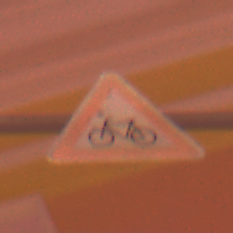
Verkehrszeichen: RadverkehrRechts
Umgebung: Outdoor, Urban
Tageszeit: Night
Wetter: Overcast
Licht: Artificial
Jahreszeit: Winter
Kontrast: MediumContrast